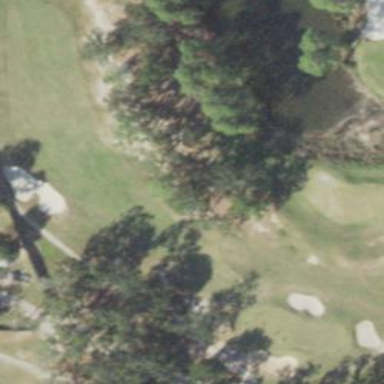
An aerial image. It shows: Grassy area designated as golf fairway.